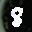
Label: 8